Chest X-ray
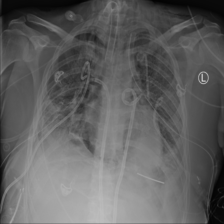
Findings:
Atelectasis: negative
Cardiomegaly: negative
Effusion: positive
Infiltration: positive
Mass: negative
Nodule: negative
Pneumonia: negative
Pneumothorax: positive
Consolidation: negative
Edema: negative
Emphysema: positive
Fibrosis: negative
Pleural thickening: negative
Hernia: negative